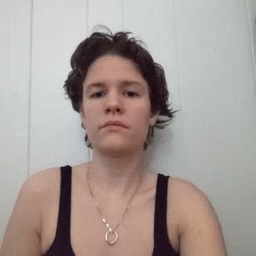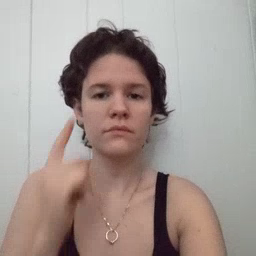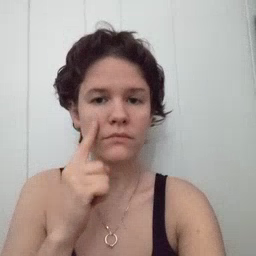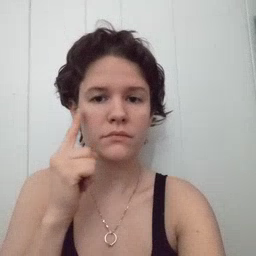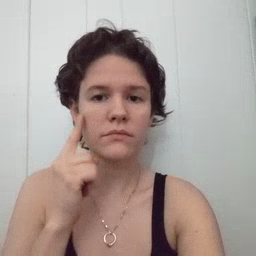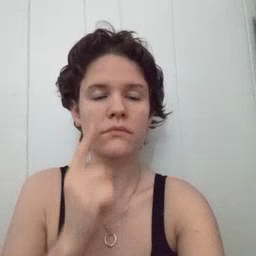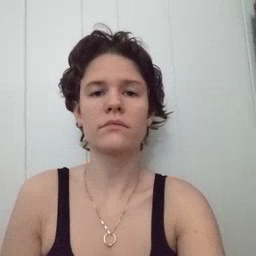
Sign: cheek